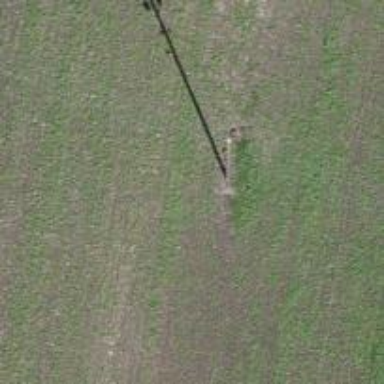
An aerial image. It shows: Power pole.